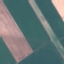
Land use / land cover class: AnnualCrop